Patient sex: M
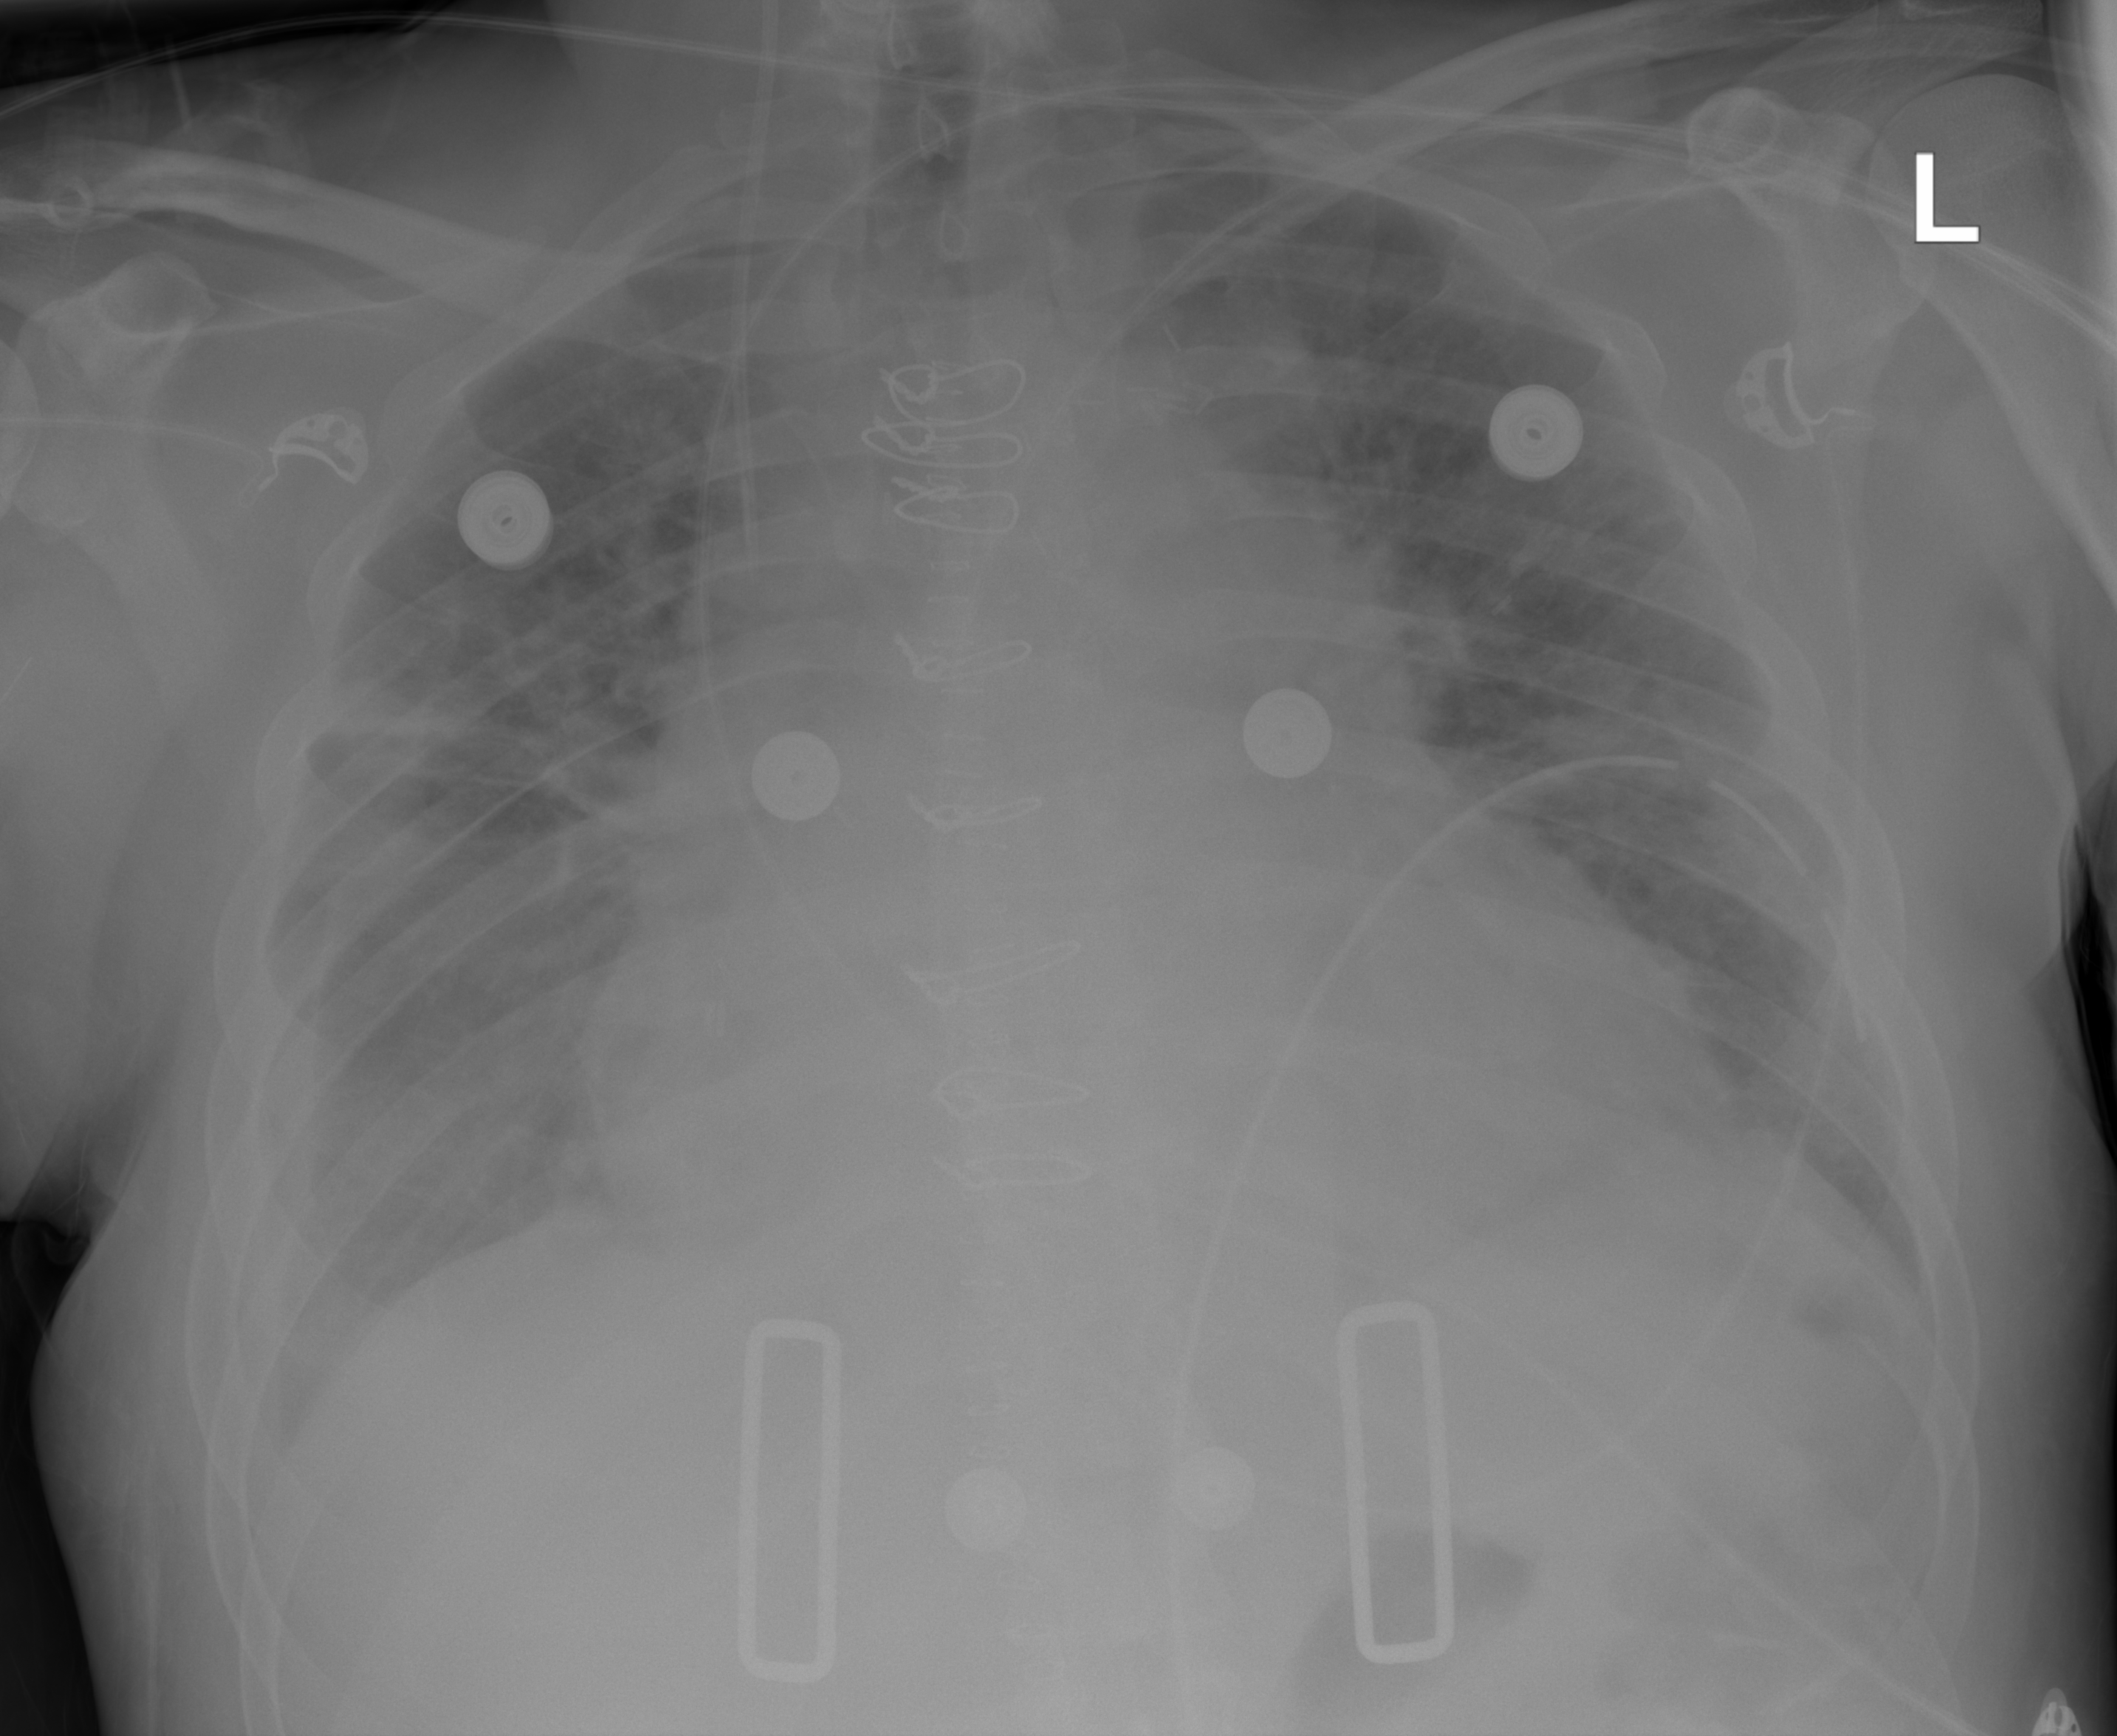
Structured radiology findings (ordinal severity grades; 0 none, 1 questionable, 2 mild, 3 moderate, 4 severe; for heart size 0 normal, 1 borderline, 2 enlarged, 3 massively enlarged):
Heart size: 3
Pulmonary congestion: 2
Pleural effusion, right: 2
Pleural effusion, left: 0
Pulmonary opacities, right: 0
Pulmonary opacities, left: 0
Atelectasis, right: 2
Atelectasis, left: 2